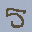
Label: 5